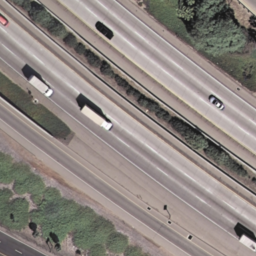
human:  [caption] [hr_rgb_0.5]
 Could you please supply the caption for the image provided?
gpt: There are two curved freeways with some plants beside them .

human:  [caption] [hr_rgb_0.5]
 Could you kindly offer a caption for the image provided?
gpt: Two curved freeways with some plants beside them .

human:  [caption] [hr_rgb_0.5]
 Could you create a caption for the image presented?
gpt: Two curved freeways with some cars on them .

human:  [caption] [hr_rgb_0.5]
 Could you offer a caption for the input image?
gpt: There are two curved freeways with some cars on them .

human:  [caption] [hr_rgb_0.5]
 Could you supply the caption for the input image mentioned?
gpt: Two curved freeways with some plants beside them while some cars on them .